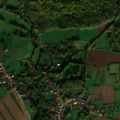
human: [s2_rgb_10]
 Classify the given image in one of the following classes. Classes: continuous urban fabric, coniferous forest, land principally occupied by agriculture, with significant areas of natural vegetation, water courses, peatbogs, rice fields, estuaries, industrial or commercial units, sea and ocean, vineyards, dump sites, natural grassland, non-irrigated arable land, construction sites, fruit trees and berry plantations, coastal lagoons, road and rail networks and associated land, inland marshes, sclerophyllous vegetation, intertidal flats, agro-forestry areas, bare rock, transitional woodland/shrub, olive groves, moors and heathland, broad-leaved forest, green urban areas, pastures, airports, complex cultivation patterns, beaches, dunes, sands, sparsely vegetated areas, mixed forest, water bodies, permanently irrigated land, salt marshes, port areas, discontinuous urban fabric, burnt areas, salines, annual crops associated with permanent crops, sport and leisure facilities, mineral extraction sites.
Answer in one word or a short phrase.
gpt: discontinuous urban fabric, non-irrigated arable land, pastures, complex cultivation patterns, broad-leaved forest